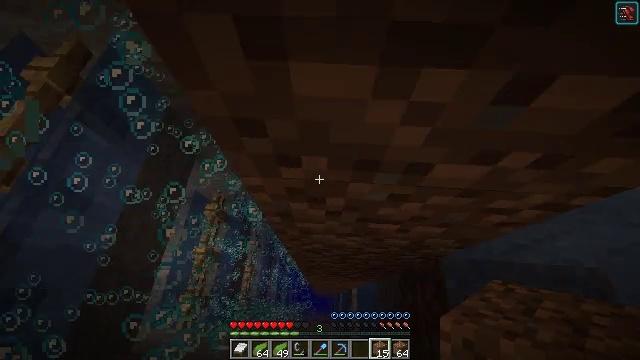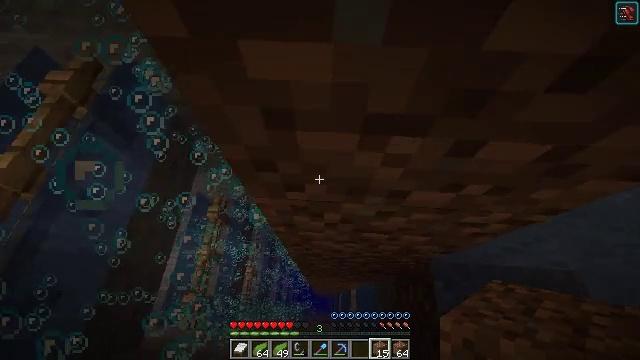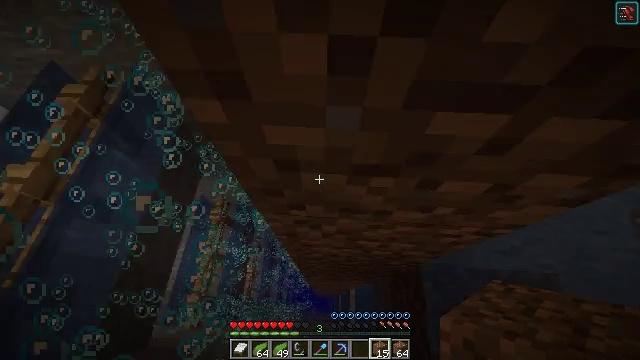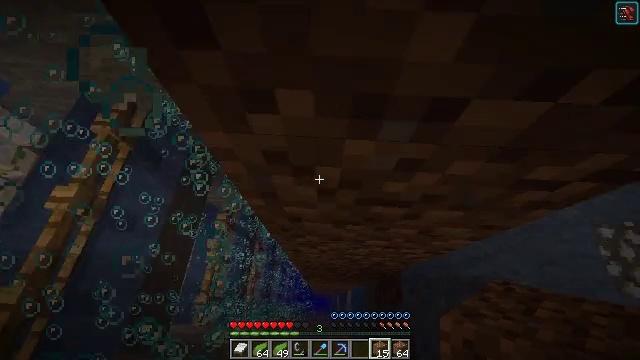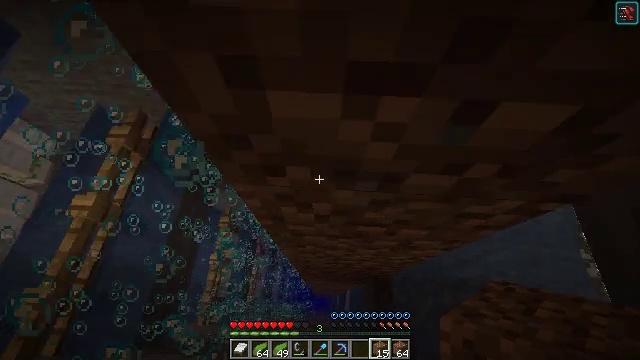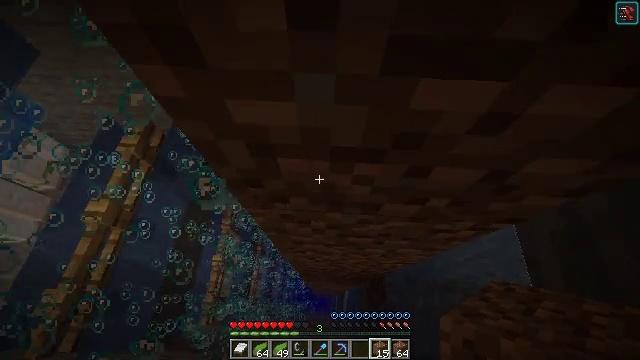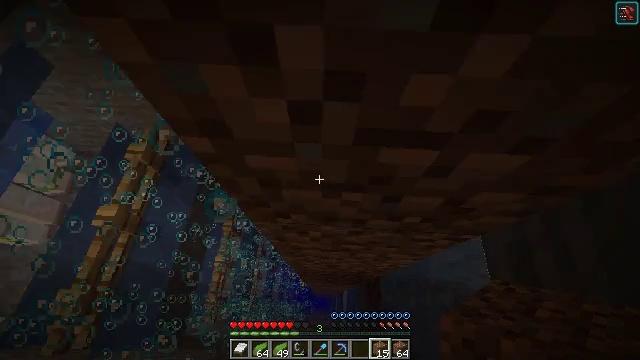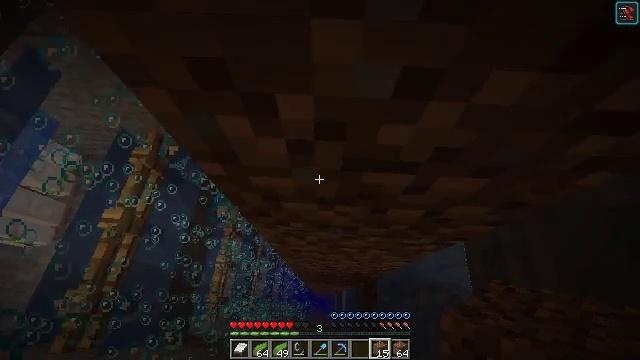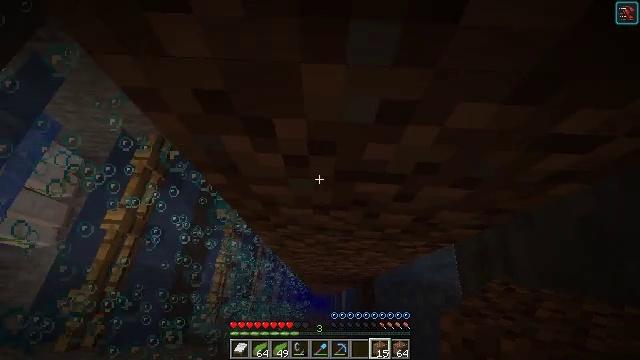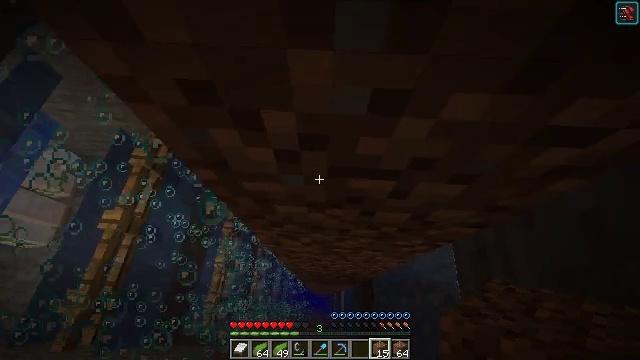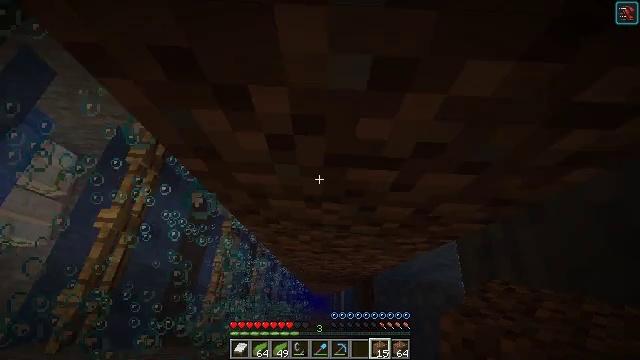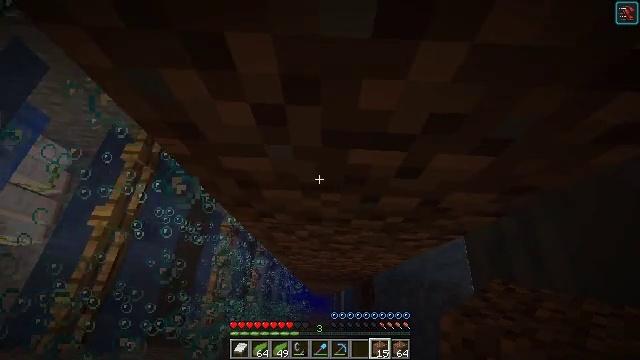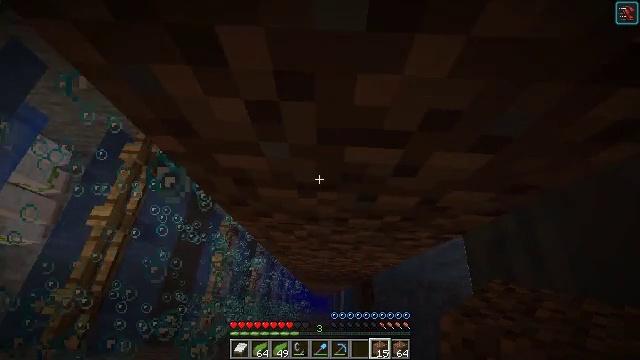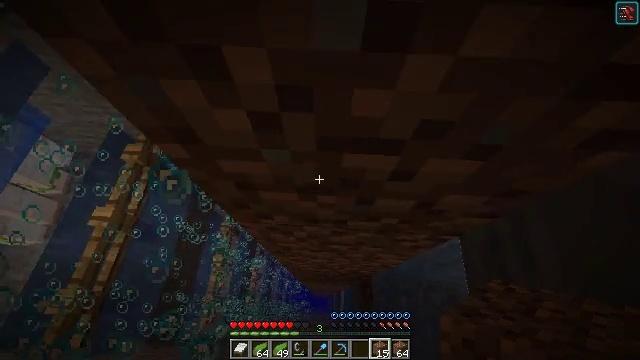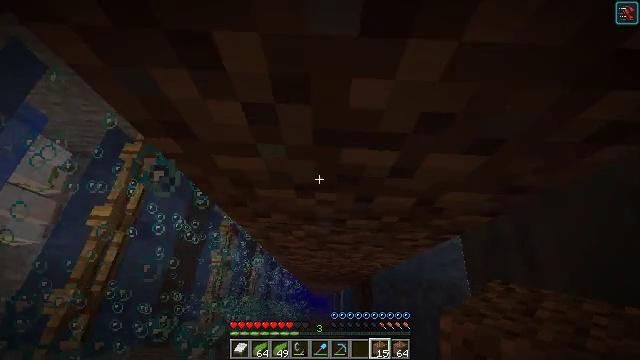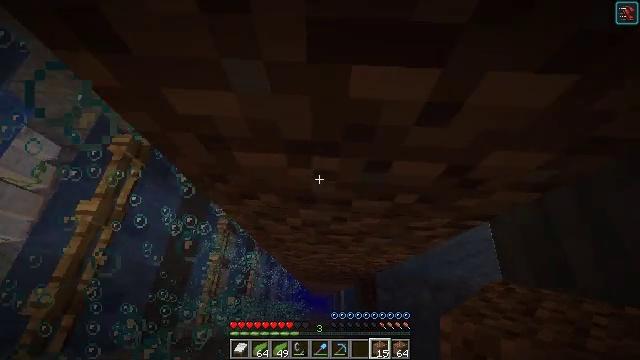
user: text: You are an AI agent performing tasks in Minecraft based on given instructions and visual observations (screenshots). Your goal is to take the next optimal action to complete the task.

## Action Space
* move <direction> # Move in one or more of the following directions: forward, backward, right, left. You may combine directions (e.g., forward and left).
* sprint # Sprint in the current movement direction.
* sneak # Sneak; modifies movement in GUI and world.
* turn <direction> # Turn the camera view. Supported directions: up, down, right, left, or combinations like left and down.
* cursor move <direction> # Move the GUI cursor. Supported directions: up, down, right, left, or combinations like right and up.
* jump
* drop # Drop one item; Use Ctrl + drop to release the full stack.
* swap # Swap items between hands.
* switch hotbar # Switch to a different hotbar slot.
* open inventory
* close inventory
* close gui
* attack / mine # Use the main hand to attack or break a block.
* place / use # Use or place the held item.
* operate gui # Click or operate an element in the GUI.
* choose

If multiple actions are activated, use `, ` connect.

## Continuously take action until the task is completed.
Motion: motion action
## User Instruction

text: Hunt a slime.
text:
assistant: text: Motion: move right, sneak
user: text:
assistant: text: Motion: move right, sneak
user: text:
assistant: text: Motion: move right, sneak
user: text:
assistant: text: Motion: move right, sneak
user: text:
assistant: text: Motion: move right, sneak
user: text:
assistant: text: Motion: move right, sneak
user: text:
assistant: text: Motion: sneak
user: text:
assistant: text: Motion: sneak
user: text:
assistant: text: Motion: sneak
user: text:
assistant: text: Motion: sneak
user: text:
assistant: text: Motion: no_op
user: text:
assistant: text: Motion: no_op
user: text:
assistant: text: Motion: no_op
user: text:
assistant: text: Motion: sneak
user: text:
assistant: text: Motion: sneak
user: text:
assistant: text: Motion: sneak
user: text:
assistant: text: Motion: sneak
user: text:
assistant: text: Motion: sneak, turn right
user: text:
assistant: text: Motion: sneak, turn right
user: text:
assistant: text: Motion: sneak, turn right and up
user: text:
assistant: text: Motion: sneak, turn right and up
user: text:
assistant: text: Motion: turn right and up
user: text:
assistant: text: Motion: turn right and up
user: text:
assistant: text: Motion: turn right and up
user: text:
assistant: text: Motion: turn right and up
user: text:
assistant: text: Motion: turn right and up
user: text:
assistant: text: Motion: turn right and up
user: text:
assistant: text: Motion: turn right and up
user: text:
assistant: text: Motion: no_op
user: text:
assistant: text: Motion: no_op